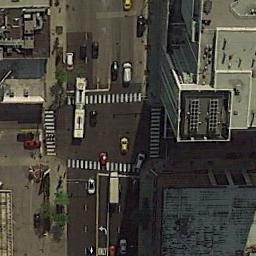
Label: intersection